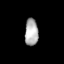
Tissue: lung
Cell type: Epithelial cells
Senescence score: 0.5406
Nuclear area (px): 351
Mean DAPI intensity: 176.875